Question: I'm trying to replicate the following shape with no success:

I'm guessing I'll need some ':before' and ':after' pseudo elements along with the following css:
'''
#pentagon {
position: relative;
width: 78px;
height:50px;
background:#3a93d0;
}
'''
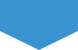
Answer: You can do it using the below CSS. The shape is obtained by placing a triangle shape at the bottom of the rectangle using ':after' pseudo element. The triangular part is achieved using 'border' method.
'''
.pentagon {
height: 50px;
width: 78px;
background: #3a93d0;
position: relative;
}
.pentagon:after {
border: 39px solid #3a93d0;
border-top-width: 15px;
border-color: #3a93d0 transparent transparent transparent;
position: absolute;
top: 50px;
content: '';
}
'''
'''
<div class="pentagon"></div>
'''
---
This approach uses 'rotate', 'skewX' and hence would need a fully CSS3 compliant browser to work properly. The advantage of this approach is that it allows borders to be added around the shape unlike when using 'border' method. The drawback is that it needs additional calculations for the angles.
It is a modified version of the short triangle method mentioned in this <URL>.
'''
.pentagon {
position: relative;
height: 50px;
width: 78px;
background: #3a93d0;
}
.pentagon:before {
position: absolute;
content: '';
top: 12px;
left: 0;
width: 46px;
height: 38px;
background: #3a93d0;
transform-origin: 0 100%;
transform: rotate(29deg) skewX(-30deg);
}
.pentagon.bordered {
background: white;
border: 1px solid #3a93d0;
}
.pentagon.bordered:before {
width: 44px;
height: 37px;
background: white;
border: 1px solid #3a93d0;
border-color: transparent #3a93d0 #3a93d0 transparent;
transform: rotate(29deg) skewX(-30deg);
}
/* Just for demo */
.pentagon {
display: inline-block;
}
'''
'''
<script src="https://cdnjs.cloudflare.com/ajax/libs/prefixfree/1.0.7/prefixfree.min.js"></script>
<div class="pentagon"></div>
<div class="pentagon bordered"></div>
'''
---
This approach uses just 'skew()' (along both X and Y axes) and does not need any complex angle calculations. It just needs the dimensions and position of the pseudo-element to be adjusted as the dimension of the parent changes.
'''
.pentagon {
position: relative;
height: 50px;
width: 78px;
border: 1px solid #3a93d0;
border-bottom: none;
background: aliceblue;
}
.pentagon:before {
position: absolute;
content: '';
top: 10px; /* parent height - child height -1px */
left: -1px;
width: 39px;
height: 39px; /* width of parent/2 */
border-right: 1px solid #3a93d0;
border-bottom: 1px solid #3a93d0;
background: aliceblue;
transform-origin: 0 100%;
transform: matrix(1, 0.414213562373095, -1, 0.41421356237309515, 0, 0);
}
'''
'''
<div class="pentagon">
</div>
'''
The above snippet uses 'matrix' transform because as per <URL>' is
'''
matrix(1, 0.414213562373095, -1, 0.41421356237309515, 0, 0).
'''
---
Here is another approach to creating the pentagon shape with 'clip-path'. Either a pure CSS 'clip-path' or one with inline SVG can be used depending on required browser support. CSS 'clip-path' is supported only by Webkit browsers at present.
IE (all versions) do not support either the CSS or the SVG clip-path.
'''
.pentagon {
position: relative;
width: 75px;
height: calc(75px / 1.414);
background: #3a93d0;
}
.pentagon.css {
-webkit-clip-path: polygon(0% 0%, 0% 66%, 50% 100%, 100% 66%, 100% 0%);
clip-path: polygon(0% 0%, 0% 66%, 50% 100%, 100% 66%, 100% 0%);
}
.pentagon.svg {
-webkit-clip-path: url(#clipper);
clip-path: url(#clipper);
}
.pentagon.bordered:after {
position: absolute;
content: '';
height: calc(100% - 2px);
width: calc(100% - 2px);
left: 1px;
top: 1px;
background: white;
}
.pentagon.css.bordered:after {
-webkit-clip-path: polygon(0% 0%, 0% 66%, 50% 100%, 100% 66%, 100% 0%);
clip-path: polygon(0% 0%, 0% 66%, 50% 100%, 100% 66%, 100% 0%);
}
.pentagon.svg.bordered:after {
-webkit-clip-path: url(#clipper);
clip-path: url(#clipper);
}
/* Just for demo */
.pentagon {
margin: 10px;
}
'''
'''
<svg width="0" height="0">
<defs>
<clipPath id="clipper" clipPathUnits="objectBoundingBox">
<path d="M0,0 0,0.66 0.5,1 1,0.66 1,0z" />
</clipPath>
</defs>
</svg>
<h3>CSS Clip Path</h3>
<div class="pentagon css"></div>
<div class="pentagon bordered css"></div>
<h3>SVG Clip Path</h3>
<div class="pentagon svg"></div>
<div class="pentagon bordered svg"></div>
'''